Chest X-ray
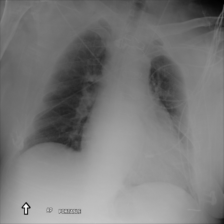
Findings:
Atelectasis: negative
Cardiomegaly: negative
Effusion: negative
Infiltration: negative
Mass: negative
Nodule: negative
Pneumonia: negative
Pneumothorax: negative
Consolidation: negative
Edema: negative
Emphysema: negative
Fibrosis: negative
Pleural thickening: negative
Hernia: negative